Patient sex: F
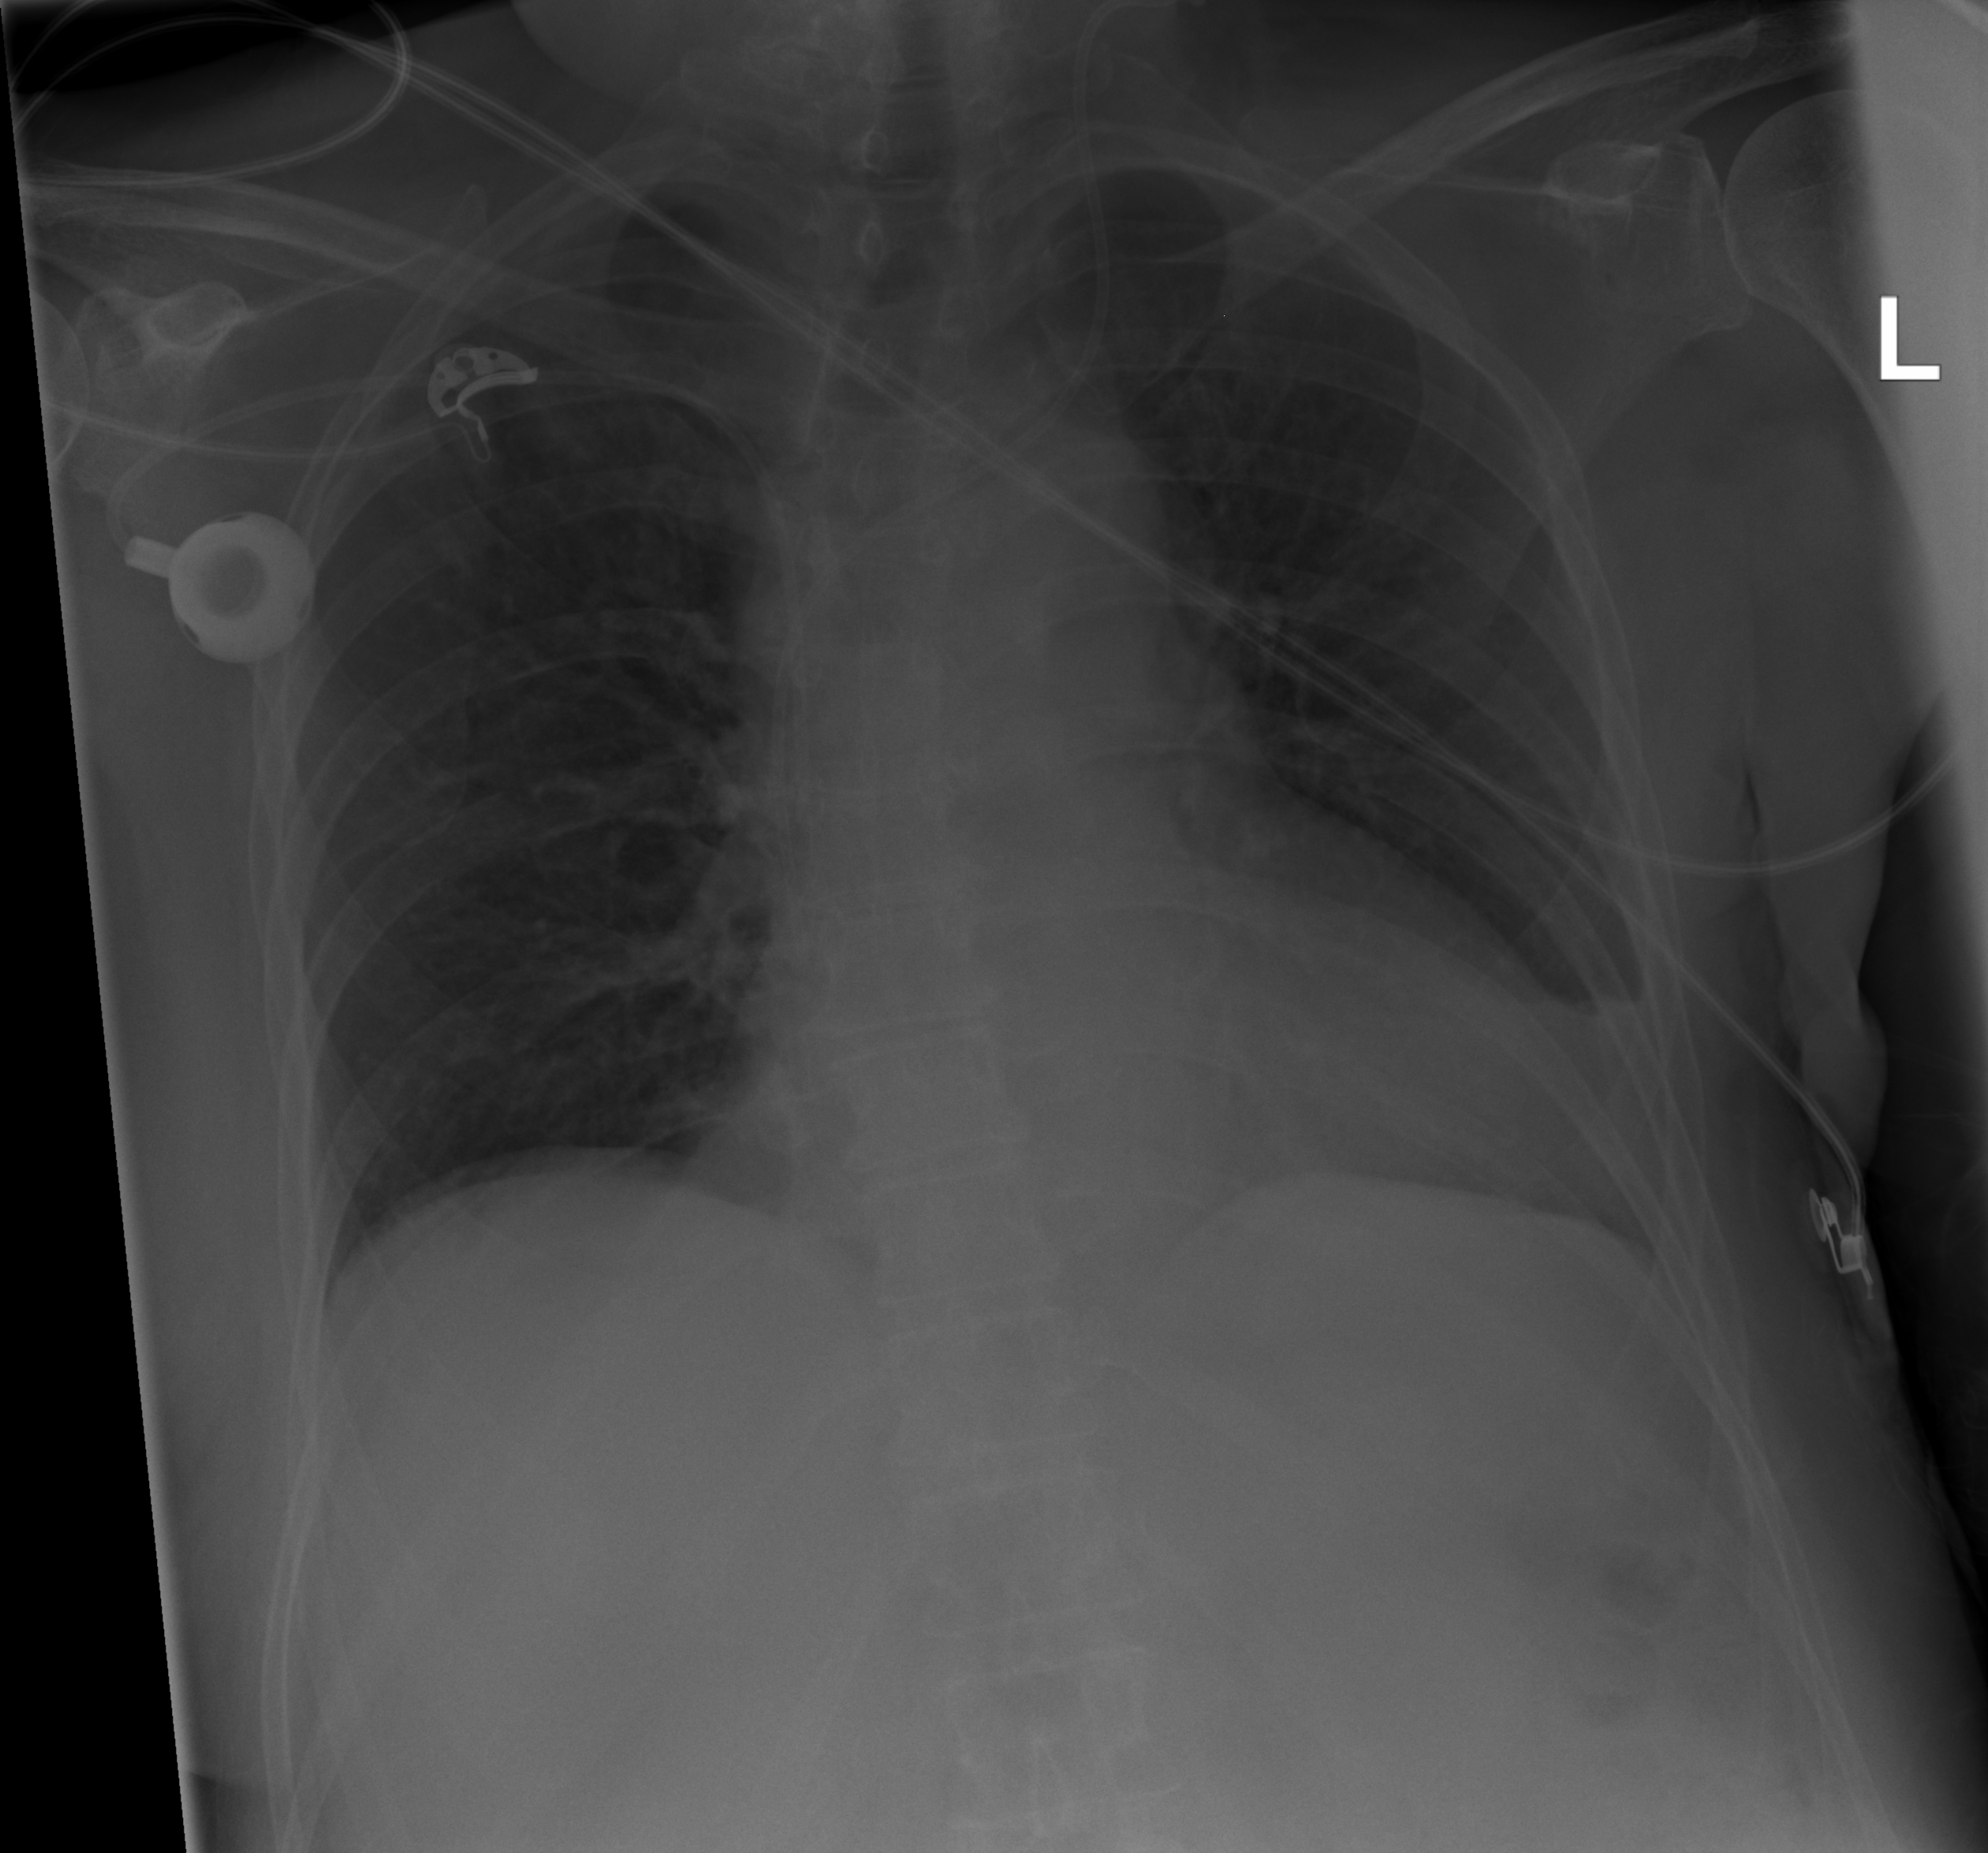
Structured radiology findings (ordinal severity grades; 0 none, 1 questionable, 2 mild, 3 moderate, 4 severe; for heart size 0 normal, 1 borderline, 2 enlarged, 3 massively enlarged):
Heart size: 1
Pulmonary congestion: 0
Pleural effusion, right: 0
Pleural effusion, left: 0
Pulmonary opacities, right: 0
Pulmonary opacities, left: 0
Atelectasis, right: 0
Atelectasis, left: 2